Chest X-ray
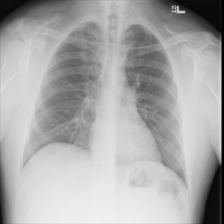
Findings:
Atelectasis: negative
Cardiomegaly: negative
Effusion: negative
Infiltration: negative
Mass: negative
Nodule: negative
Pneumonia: negative
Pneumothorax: negative
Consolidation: negative
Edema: negative
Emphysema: negative
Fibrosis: negative
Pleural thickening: negative
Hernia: negative